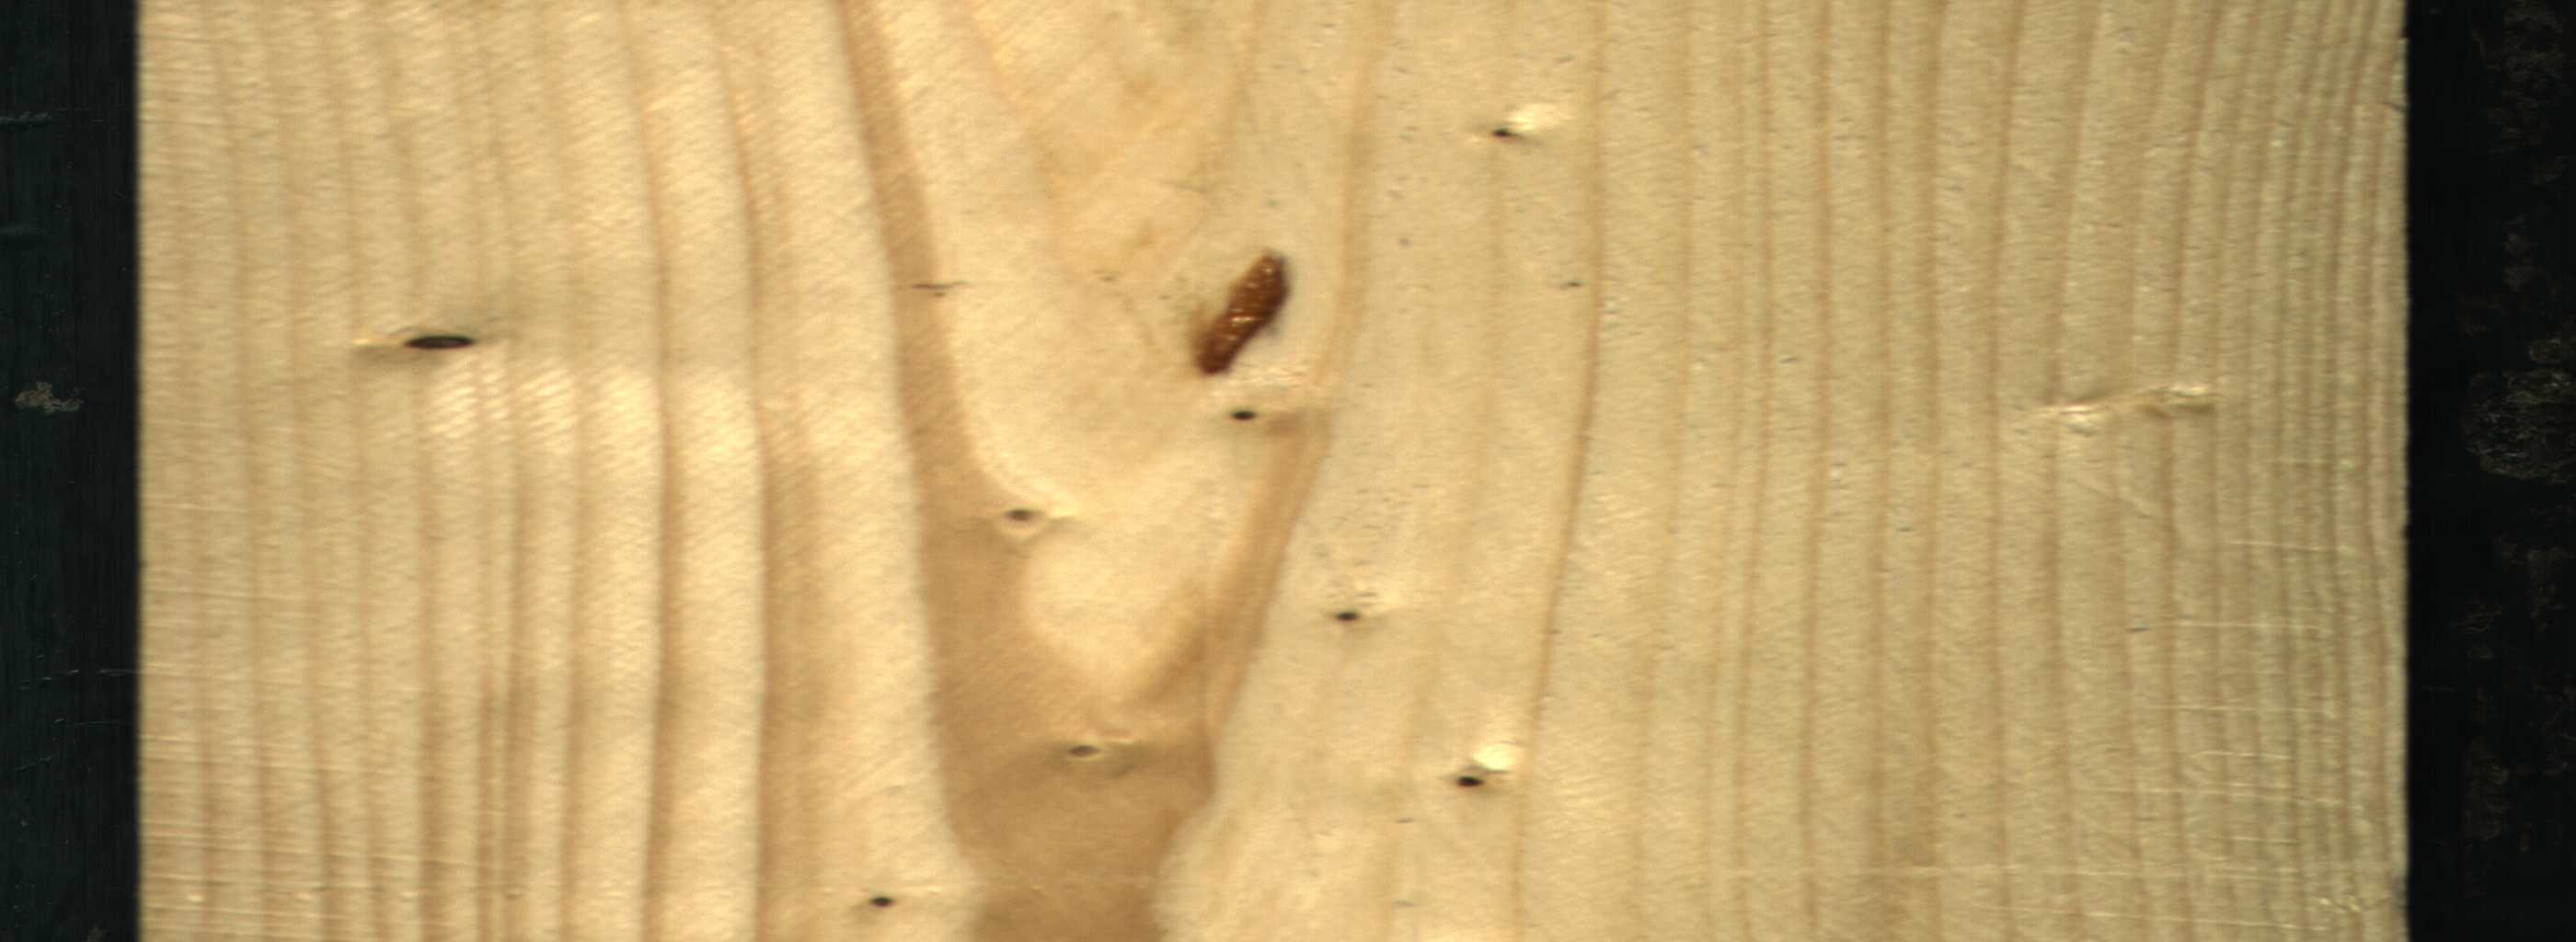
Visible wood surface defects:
resin
Dead_Knot
Dead_Knot
Dead_Knot
Dead_Knot
Dead_Knot
Dead_Knot
Dead_Knot
Dead_Knot